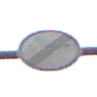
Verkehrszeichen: EndeSaemtlicherBegrenzungen
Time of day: MorningAfternoon
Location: Outdoor (Nature)
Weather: Overcast
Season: NotSpecified
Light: Natural